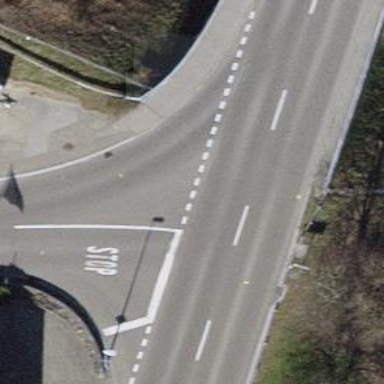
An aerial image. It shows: Road with stop sign.